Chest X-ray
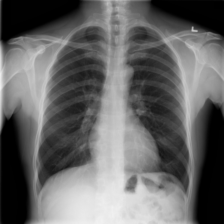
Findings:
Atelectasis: negative
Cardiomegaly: negative
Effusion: negative
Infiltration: positive
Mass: negative
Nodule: negative
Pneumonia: negative
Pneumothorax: negative
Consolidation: negative
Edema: negative
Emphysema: negative
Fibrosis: negative
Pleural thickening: negative
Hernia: negative